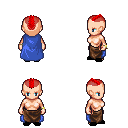
a pixel art fantasy rpg character, female body template, human, light skin, blue cape, robe skirt, red short mohawk hairstyle, bracelets, black slippers, four views (front, back, left, right), 2x2 character sprite sheet, small pixel art, hard edges, no anti-aliasing